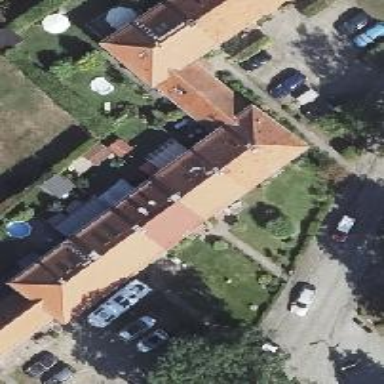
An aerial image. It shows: Terrace building.